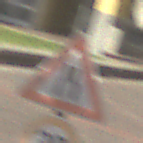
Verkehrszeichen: VerengteFahrbahn
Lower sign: Geschwindigkeit30
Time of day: MorningAfternoon
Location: Outdoor (Urban)
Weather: PartlyCloudy
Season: NotSpecified
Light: Natural